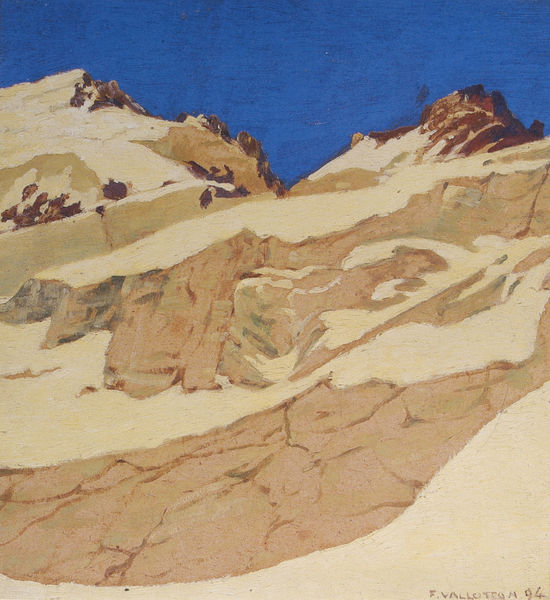
Titel: Paysage alpestre, Berglandschaft
Künstler: Félix Vallotton
Institution: (Privatsammlung)
Schlagwörter: baum, berg, blau, felsen, gemälde, himmel, meer, nackt, schatten, gelb, grün, impressionismus, landschaft, ocker, sand, braun, dunkelbraun, grau, hell, licht, weiss, rot, schnee, wiese, beige, flächig, wand, spitze, stein, steine, signatur, erde, horizont, hügel, natur, busch, einsam, sonne, land, gold, spitzen, pflanze, pflanzen, kontrast, anhöhe, japan, sommer, strand, valloton, moderne, trocken, abstrakt, afrika, anstieg, aplen, berge, berghang, bergig, bergspitzen, creme, dolomiten, düne, dünen, dürre, einschnitt, els, farben, fels, felswand, fläche, flächen, gebirge, gipfel, gletscher, hang, hellbraun, hitze, kaki, kamm, kette, klippen, leer, leere, modern, nabis, occer, o´keefe, risse, sahara, sonnenlicht, steilhang, steinf, vallaton, vallatton, verlassen, wüst, wüste, zug, öde, valotton, hochgebirge, steil, hoch, heiss, abbruch, felix valloton, getscher, sandfarben, zacken, sandstein, karg, leuchtend, paysage, cézanne, couleur, unbelebt, bible, cubisme, desert, fauvisme, 94, gtpfel, autonomie